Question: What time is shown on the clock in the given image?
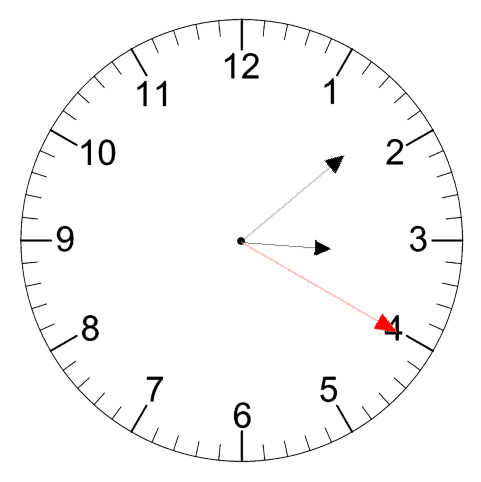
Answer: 03:08:20